Question: I am having a Tab with text and circle. I have given 9px right margin between circle and text. Now the issue is when circle size increases I need to reduce margin to 3px. Is there any I can do with CSS or do I need to write JS for it.

'''
.circle {
border-radius: 11px;
width: 22px;
height: 22px;
margin-right: 9px;
}
'''
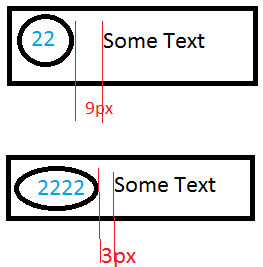
Answer: Depending on if you need it to go exactly to 3px, or anywhere between 9px and 3px, you could give your content to the right an 'absolute' position. This way the content will stay put when the circle expands or decreases: <URL>
The actual margins/pixels do not match the desired 3-9px margins - just an a example. Change the content in the circle to see how the gap changes.
'''
.circle {
display: inline-block;
border: 1px solid black;
border-radius: 50%;
margin-right: 9px;
padding: 10px;
height: 30px;
line-height: 30px;
}
.rightContent {
position: absolute;
left: 70px;
top: 0;
line-height: 70px;
}
'''
Otherwise, if you do need the margin to be exactly 3px or 9px depending on the content, you will need JS.